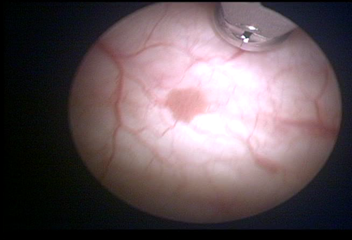
Modality: WLC
Class: Normal mucosa
Bladder cancer association: No